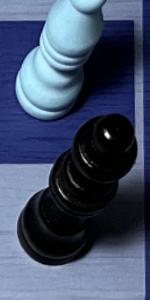
Label: Queen_Black